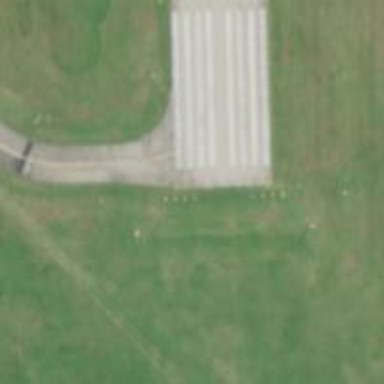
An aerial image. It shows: View of taxiway at the airport.